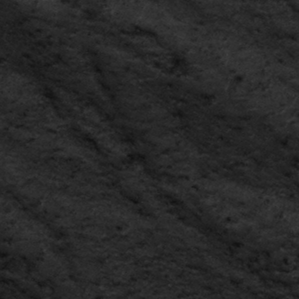
Label: frost